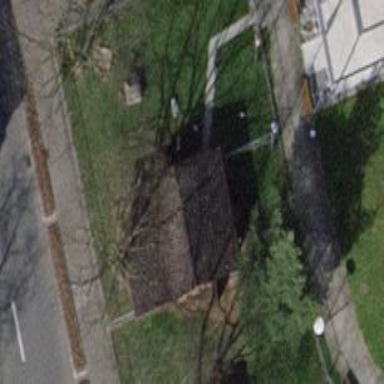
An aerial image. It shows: Shed.